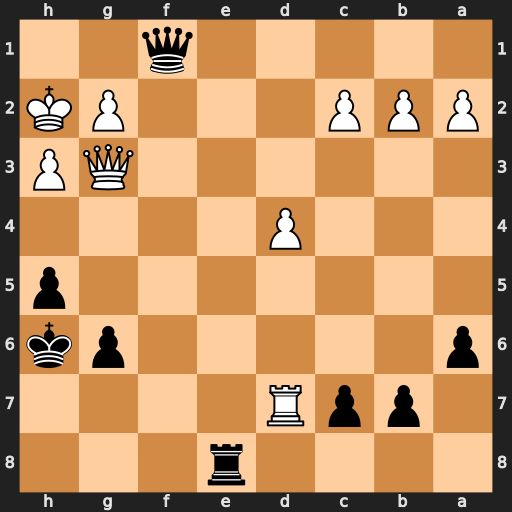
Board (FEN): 4r3/1ppR4/p5pk/7p/3P4/6QP/PPP3PK/5q2
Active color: b
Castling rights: -
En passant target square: -
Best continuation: Re1 Qxe1 Qxe1